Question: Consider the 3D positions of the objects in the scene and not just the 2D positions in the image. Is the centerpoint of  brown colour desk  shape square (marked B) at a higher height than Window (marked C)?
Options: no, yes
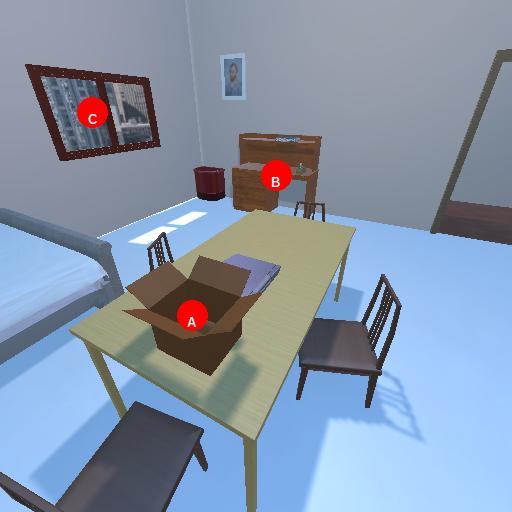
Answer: no